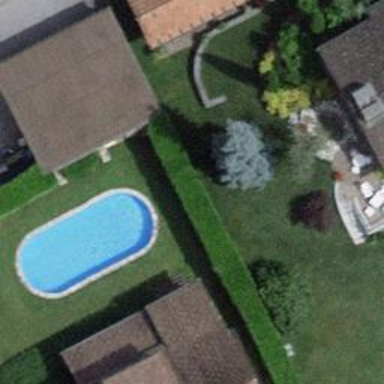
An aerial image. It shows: Swimming pool located in leisure land.